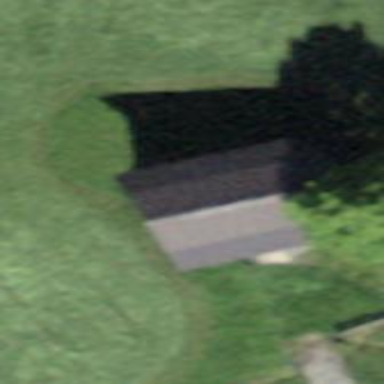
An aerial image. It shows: Barn.